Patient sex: M
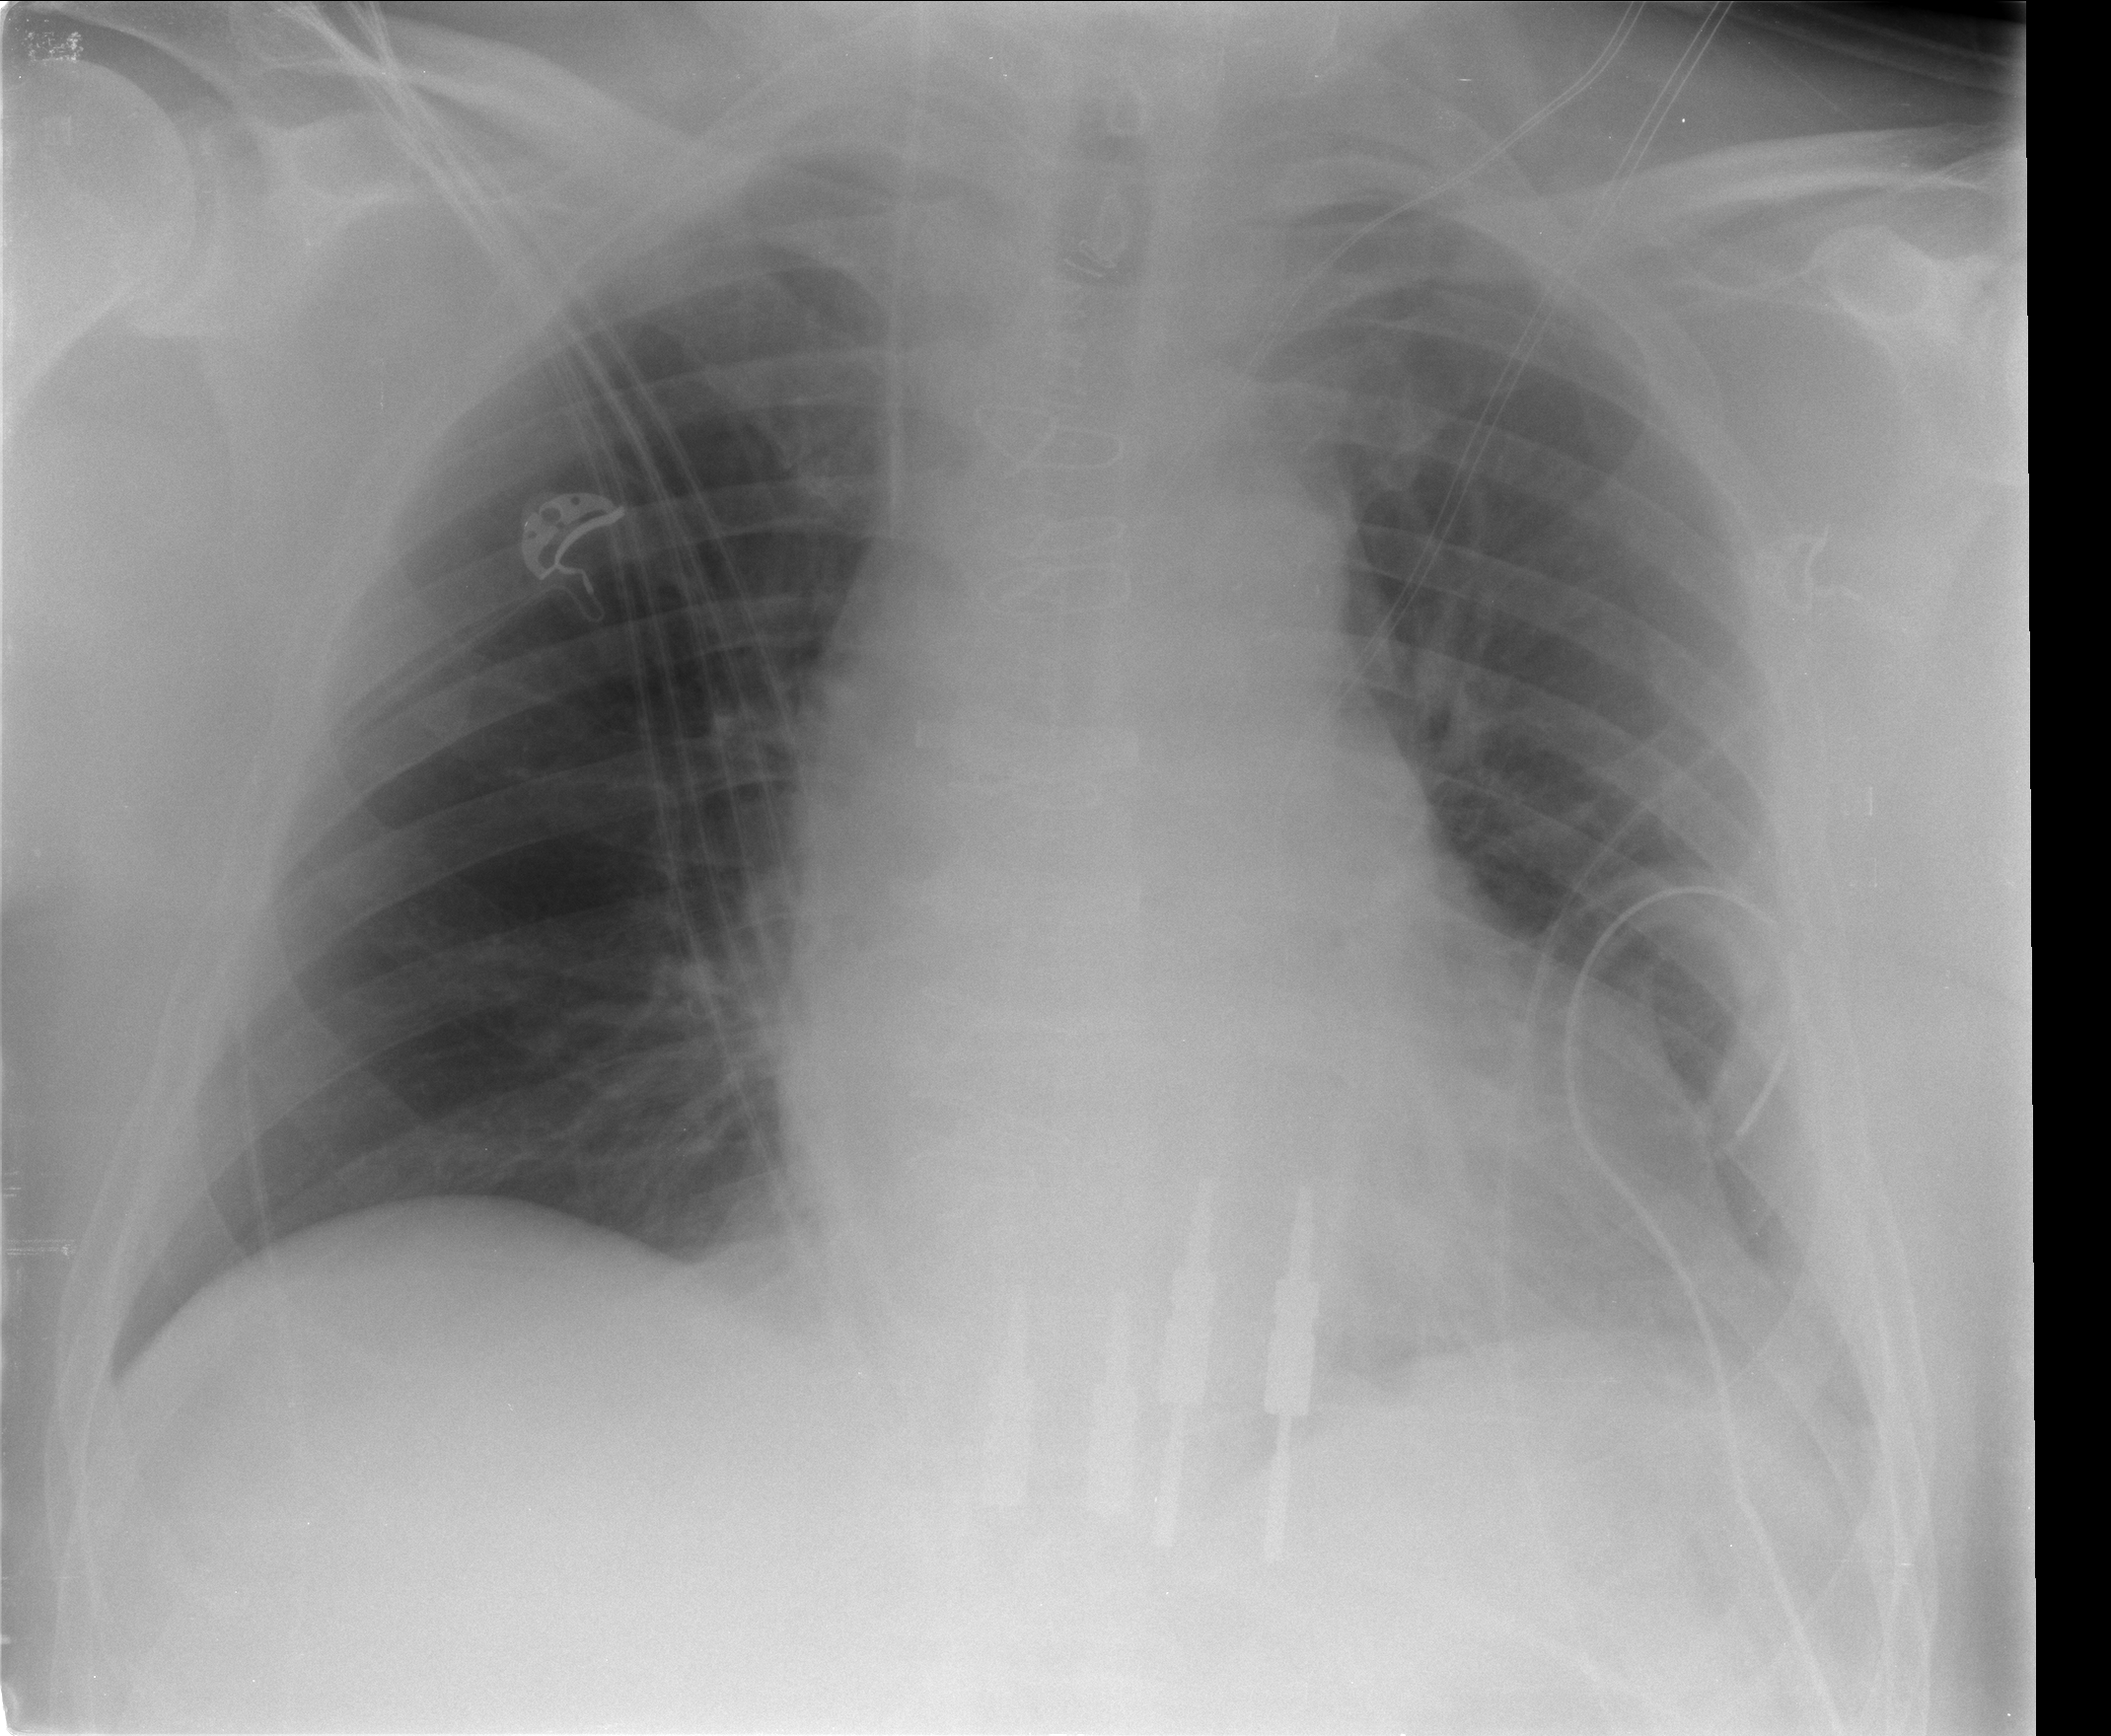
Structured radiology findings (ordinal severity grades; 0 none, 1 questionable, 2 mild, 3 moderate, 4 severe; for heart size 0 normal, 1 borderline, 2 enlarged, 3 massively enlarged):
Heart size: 0
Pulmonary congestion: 0
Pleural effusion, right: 0
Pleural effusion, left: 1
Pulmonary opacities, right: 0
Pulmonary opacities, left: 0
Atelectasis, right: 0
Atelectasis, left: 1